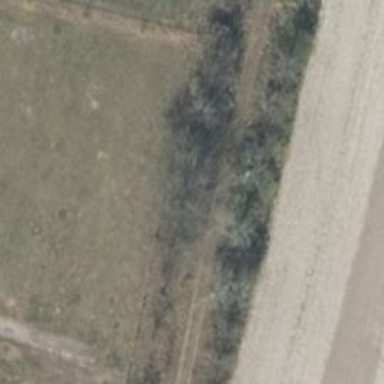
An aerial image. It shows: Row of deciduous broadleaved trees.